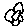
Label: flower